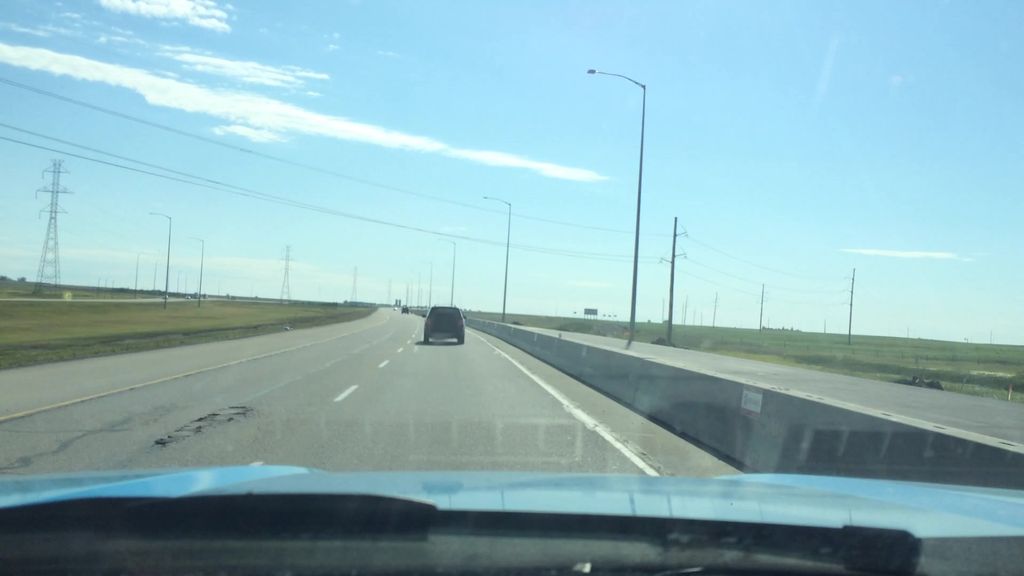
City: calgary